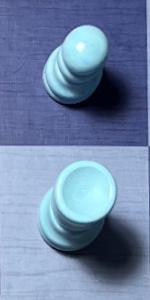
Label: Rook_White